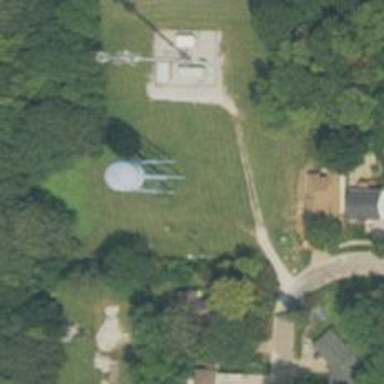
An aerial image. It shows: Water tower that is man-made.